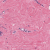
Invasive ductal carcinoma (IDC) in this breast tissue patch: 0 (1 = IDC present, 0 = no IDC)